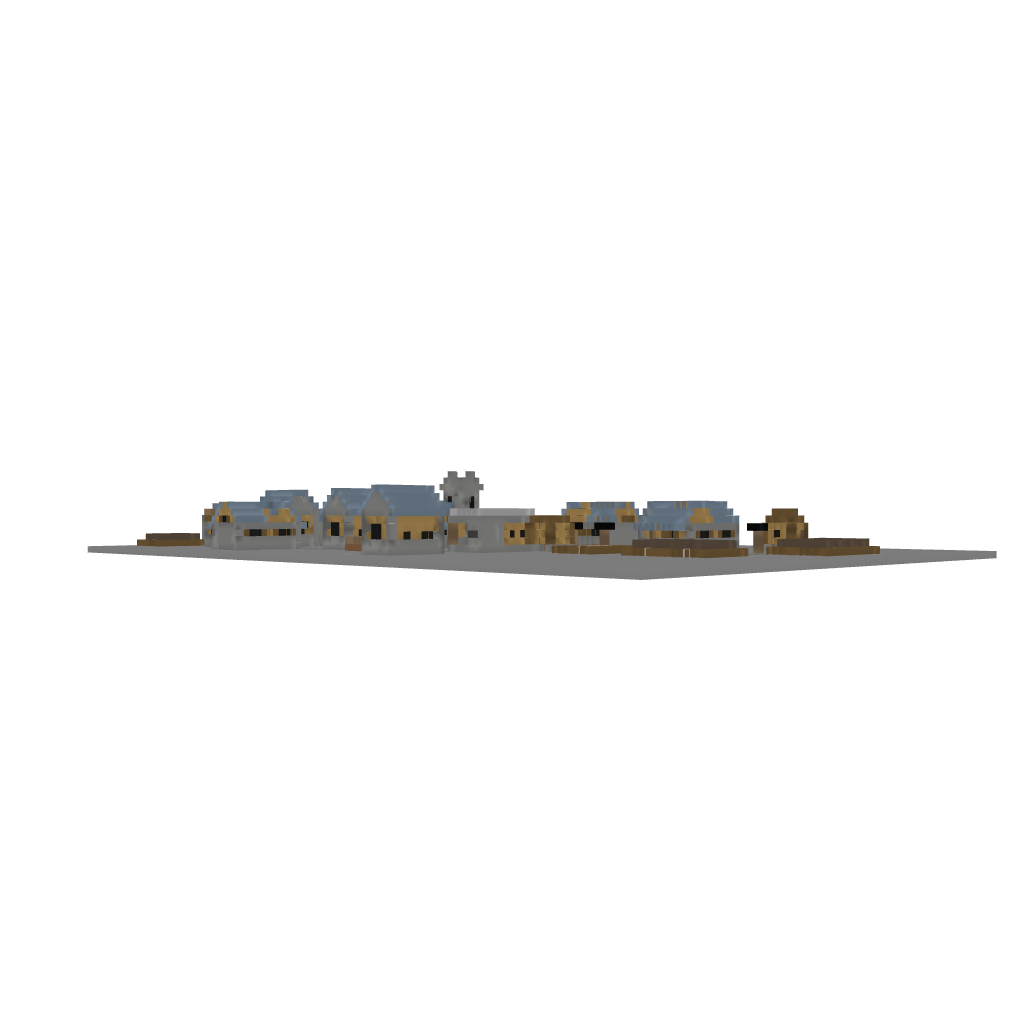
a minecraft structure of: default plains village